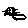
Label: cat